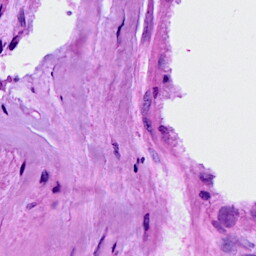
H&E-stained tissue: Breast